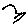
Label: bird